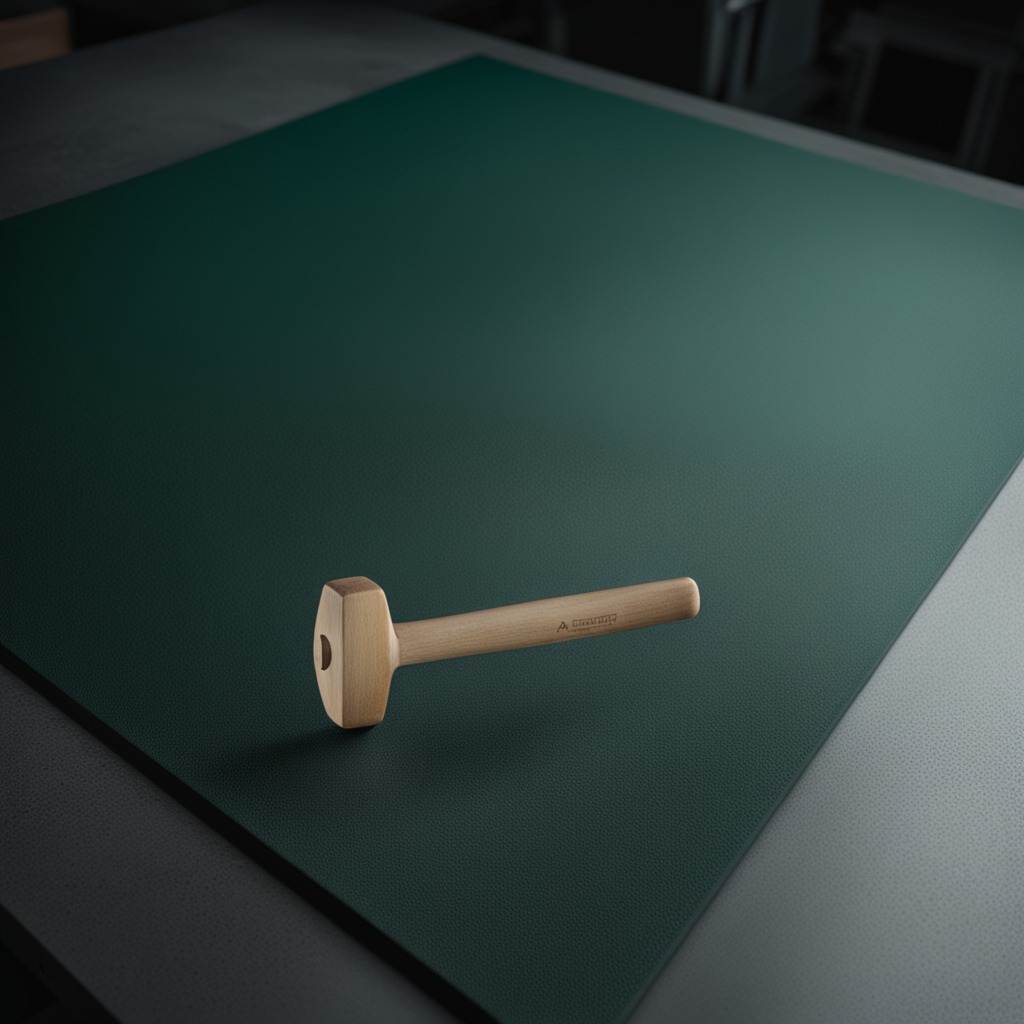
A hammer lies on the clean granite tabletop covered with a green rubber mat inside a workshop at night dim ambient light soft shadows worn but beneath the mat